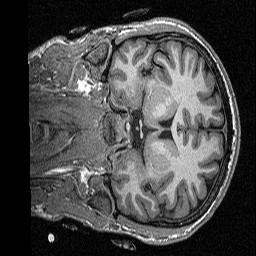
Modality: T1w
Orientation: coronal
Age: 29
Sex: male
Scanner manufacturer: siemens
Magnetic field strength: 3 T
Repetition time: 2.3 s
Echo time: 0.00298 s